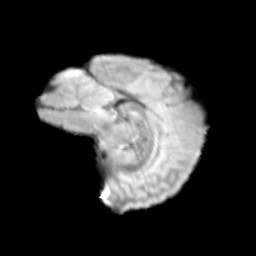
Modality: T2w
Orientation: sagittal
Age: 9
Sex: male
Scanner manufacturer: siemens
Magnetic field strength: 3 T
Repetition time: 3.8 s
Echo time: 0.07 s